Interaction volume radius: 5 \u00c5
Interaction volume height: 20 \u00c5
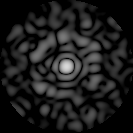
Disorder parameter: 0.7941